Question: Is it possible to have <URL> make the suggest call when a user clicks on the argument box but doesn't enter any partial text?
For instance, in the screenshot below, the user has not entered any text but just clicked the text box. It would be nice to have suggestions (limited to some user-defined limit, say 10) if the user doesn't know exactly what all NAMEs there are.

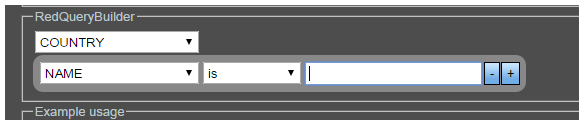
Answer: I'm afraid there is currently no built in support for this.
There is an issue, and some code, on github:
<URL>
If you comment on the ticket it should help it get into the next release.